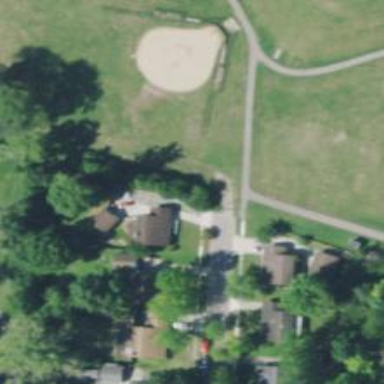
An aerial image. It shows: Disc golf basket.